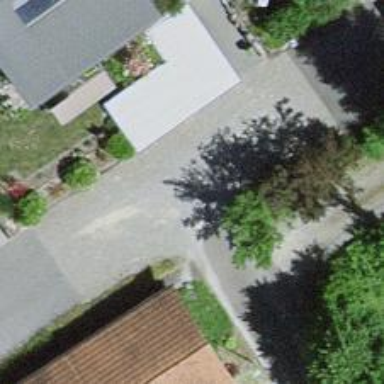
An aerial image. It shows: Smoothly paved residential road.